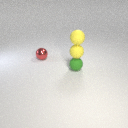
small red metal sphere behind small green rubber sphere